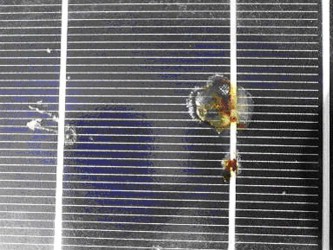
Label: Electrical-damage